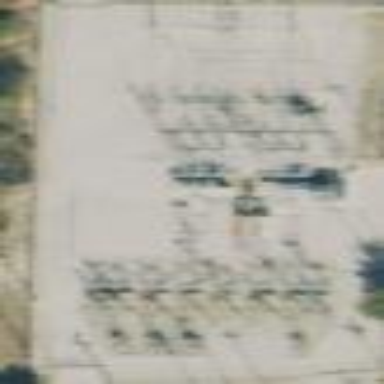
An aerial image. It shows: Minor distribution substation.